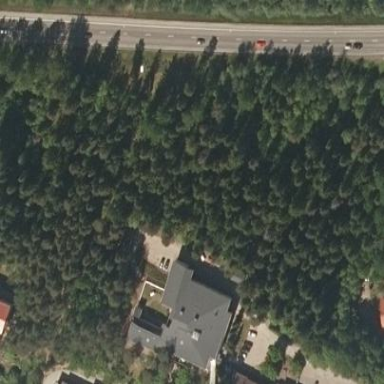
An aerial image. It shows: Evergreen needle-leaved woodland.